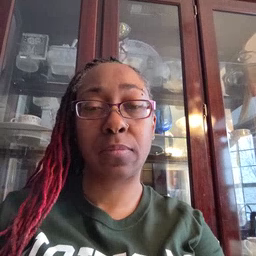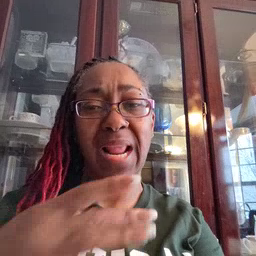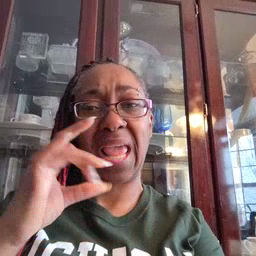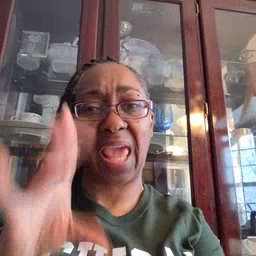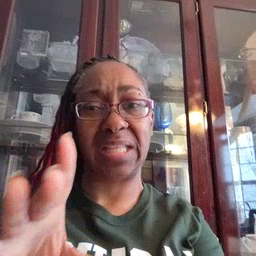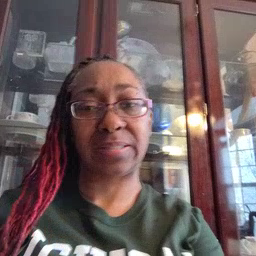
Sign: hate